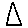
Label: triangle